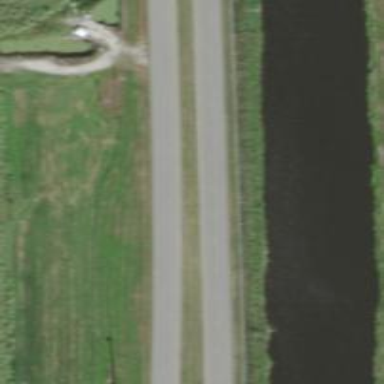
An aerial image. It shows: Asphalt trunk highway with embankment.